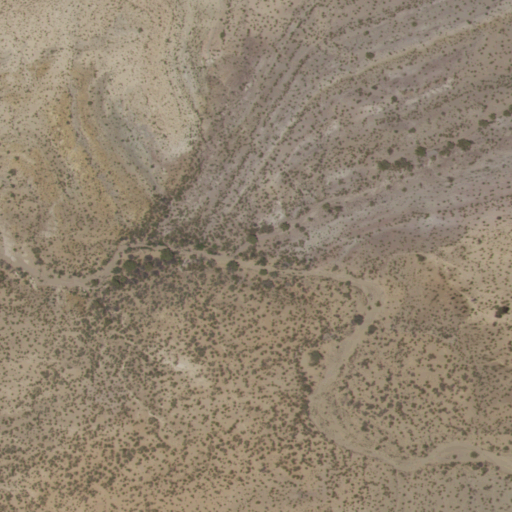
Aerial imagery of valley in New Mexico named Cottonwood Canyon containing shrub and grassland